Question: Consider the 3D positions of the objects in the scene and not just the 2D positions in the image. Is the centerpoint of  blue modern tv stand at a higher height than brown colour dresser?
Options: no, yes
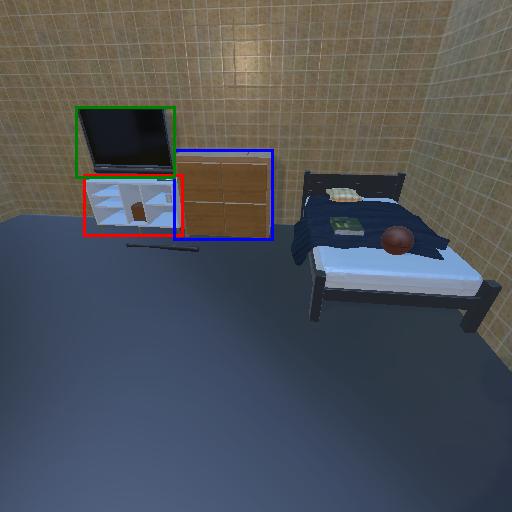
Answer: no